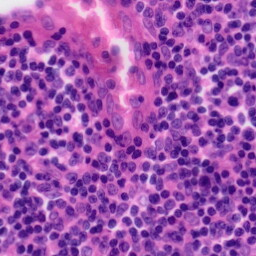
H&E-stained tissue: Tonsil